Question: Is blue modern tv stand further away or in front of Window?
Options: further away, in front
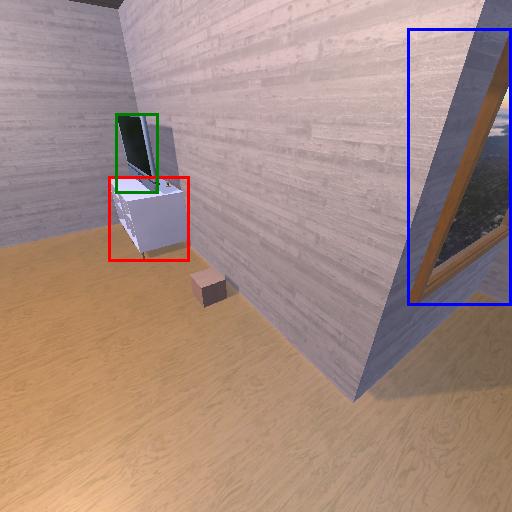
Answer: further away